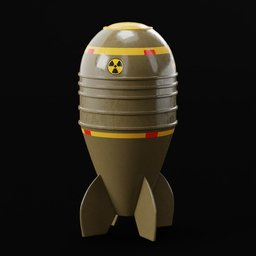
Label: tools